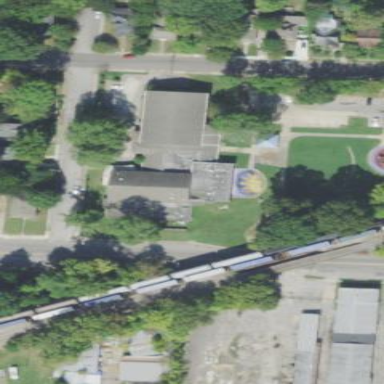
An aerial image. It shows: Community center building.